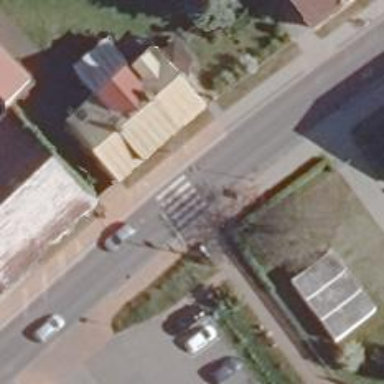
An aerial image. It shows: Zebra crossing on the road.